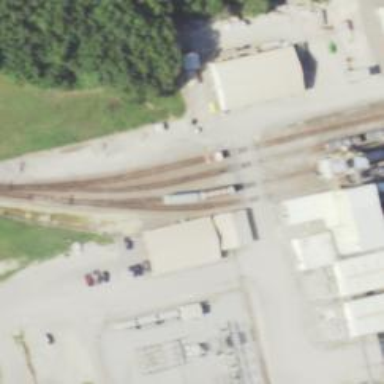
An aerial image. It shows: Railway spur service.